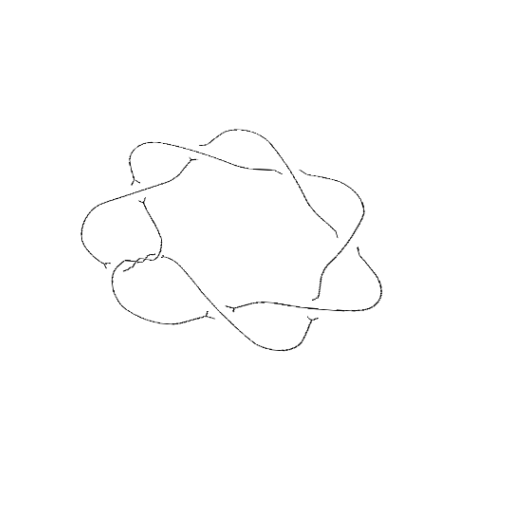
Crossing number: 10